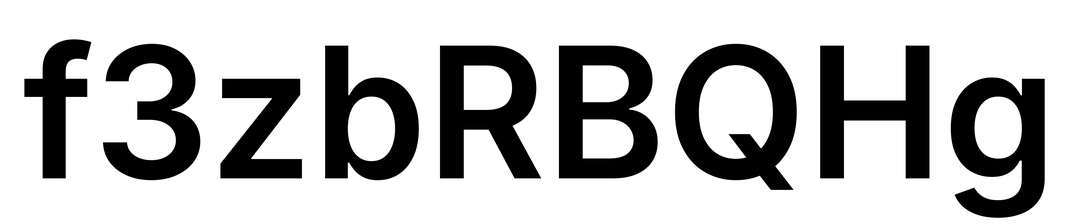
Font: Inter_SemiBold